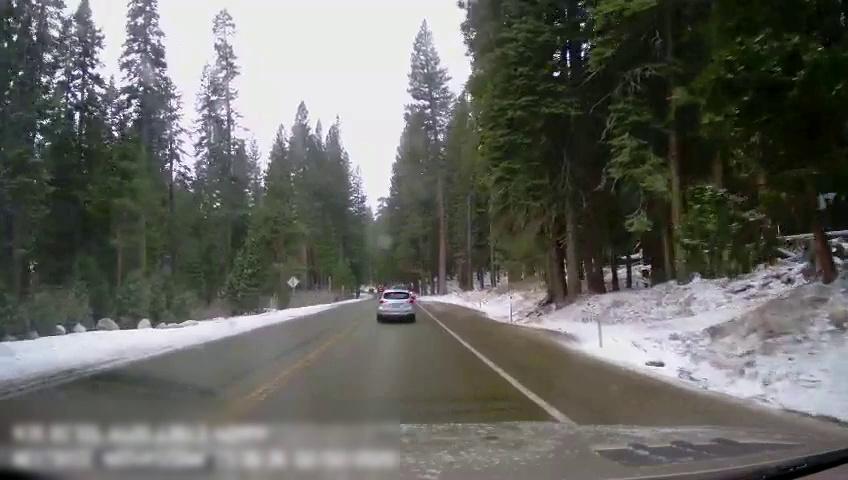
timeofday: Day
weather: Snowy
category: Drivable Space
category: Vehicles | SUV
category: Lanes | Current Lane
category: Lanes | Opposite Lane
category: Lanes | Opposite Lane
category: Lanes | Current Lane